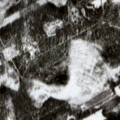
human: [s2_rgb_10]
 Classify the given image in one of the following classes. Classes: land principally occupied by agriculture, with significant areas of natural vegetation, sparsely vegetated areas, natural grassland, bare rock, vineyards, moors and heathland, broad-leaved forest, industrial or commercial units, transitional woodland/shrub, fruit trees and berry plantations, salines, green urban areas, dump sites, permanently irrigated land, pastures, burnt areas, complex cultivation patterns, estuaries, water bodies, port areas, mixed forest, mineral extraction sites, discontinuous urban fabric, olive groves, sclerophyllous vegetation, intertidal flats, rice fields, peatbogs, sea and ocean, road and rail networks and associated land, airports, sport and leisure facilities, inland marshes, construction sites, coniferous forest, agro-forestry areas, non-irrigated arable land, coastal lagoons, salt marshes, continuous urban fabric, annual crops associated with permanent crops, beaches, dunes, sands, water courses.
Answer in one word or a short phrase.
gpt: coniferous forest, transitional woodland/shrub, peatbogs